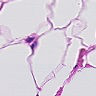
Metastatic tissue present: no